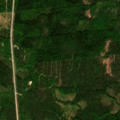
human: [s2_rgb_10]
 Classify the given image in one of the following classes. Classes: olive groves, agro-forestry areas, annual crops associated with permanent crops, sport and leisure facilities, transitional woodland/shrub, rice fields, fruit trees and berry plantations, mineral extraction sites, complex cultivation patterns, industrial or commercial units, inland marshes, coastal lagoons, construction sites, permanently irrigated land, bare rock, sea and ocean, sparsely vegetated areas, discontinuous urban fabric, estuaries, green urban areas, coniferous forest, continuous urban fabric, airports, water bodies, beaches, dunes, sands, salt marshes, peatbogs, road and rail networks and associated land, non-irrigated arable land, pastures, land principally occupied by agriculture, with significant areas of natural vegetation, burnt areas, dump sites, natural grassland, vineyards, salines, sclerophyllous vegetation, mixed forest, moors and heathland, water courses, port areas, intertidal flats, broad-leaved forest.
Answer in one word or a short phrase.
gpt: mixed forest, transitional woodland/shrub